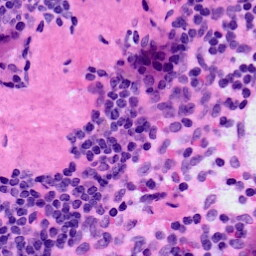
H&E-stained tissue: LymphNode